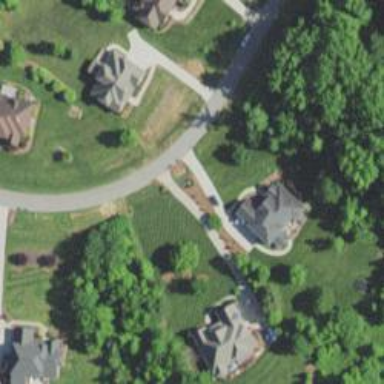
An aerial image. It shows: Driveway.